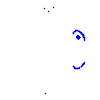
Particle: proton